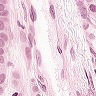
Metastatic tissue present: yes